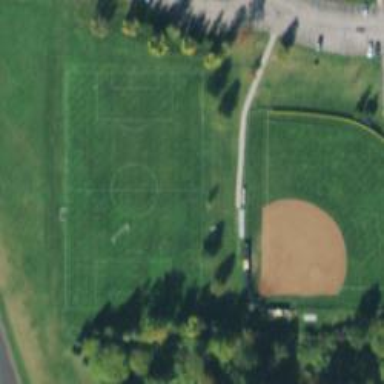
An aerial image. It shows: Soccer pitch designated for leisure and sports activities.